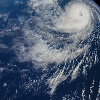
Label: cloud